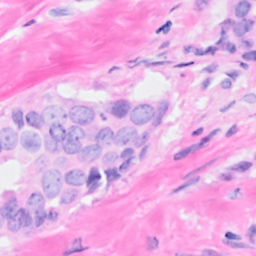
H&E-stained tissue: Breast